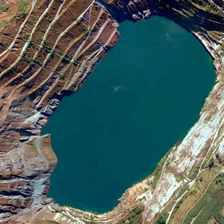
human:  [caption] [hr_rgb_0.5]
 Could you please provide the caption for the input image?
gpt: there is a lot of bare land around the lake .

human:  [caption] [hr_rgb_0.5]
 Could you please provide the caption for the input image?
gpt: there is a lot of bare land around the lake .

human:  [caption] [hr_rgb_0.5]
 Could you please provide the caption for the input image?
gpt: a small amount of plants are planted around the lake .

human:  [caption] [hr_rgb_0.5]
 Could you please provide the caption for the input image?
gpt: a small amount of plants are planted around the lake .

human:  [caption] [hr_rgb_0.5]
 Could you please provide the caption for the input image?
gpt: there is a lot of bare land around the lake .